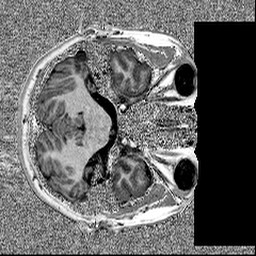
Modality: MP2RAGE
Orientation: axial
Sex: female